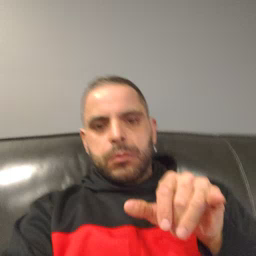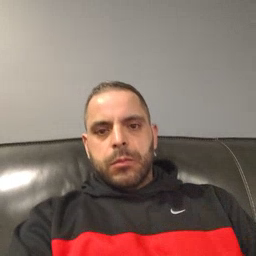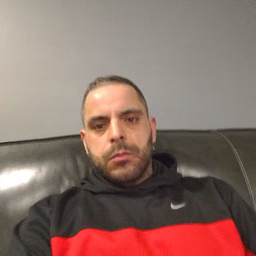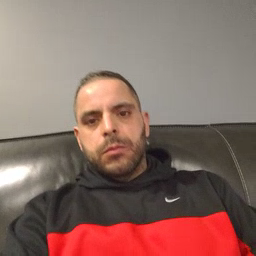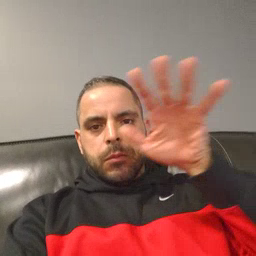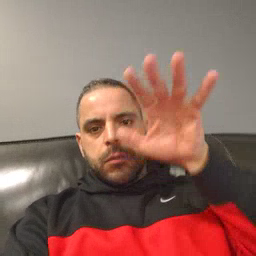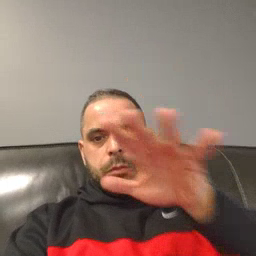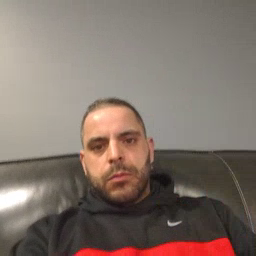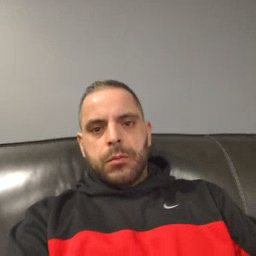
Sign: alligator